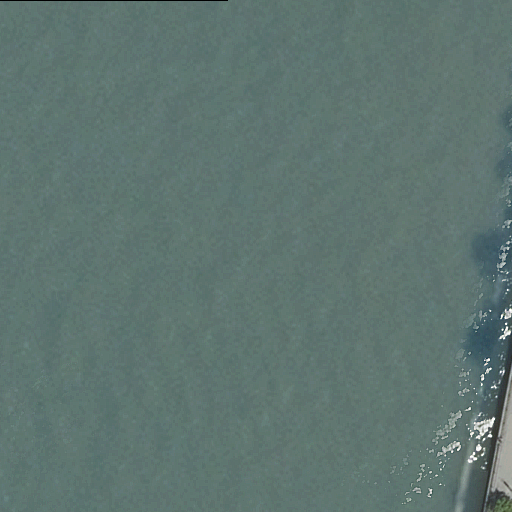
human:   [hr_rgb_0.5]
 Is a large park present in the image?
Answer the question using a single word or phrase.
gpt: no

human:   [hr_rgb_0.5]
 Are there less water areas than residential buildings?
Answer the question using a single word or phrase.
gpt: no

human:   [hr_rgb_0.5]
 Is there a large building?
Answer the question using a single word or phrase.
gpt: no

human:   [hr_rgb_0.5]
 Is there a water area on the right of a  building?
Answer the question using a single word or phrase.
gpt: no

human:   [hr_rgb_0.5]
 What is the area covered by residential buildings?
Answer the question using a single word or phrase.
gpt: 0m2

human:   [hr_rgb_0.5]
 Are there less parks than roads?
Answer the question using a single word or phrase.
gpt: no

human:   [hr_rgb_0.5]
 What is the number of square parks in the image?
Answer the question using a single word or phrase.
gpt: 0

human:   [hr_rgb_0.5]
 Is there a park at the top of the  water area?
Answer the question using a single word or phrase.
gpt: no

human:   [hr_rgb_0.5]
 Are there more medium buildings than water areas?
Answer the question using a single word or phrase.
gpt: no

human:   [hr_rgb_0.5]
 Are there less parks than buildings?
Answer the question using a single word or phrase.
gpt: no

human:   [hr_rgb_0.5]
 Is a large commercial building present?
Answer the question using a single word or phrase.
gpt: no

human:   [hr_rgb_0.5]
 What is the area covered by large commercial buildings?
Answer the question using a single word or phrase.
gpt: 0m2

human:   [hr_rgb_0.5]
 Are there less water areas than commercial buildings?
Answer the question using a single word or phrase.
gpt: no

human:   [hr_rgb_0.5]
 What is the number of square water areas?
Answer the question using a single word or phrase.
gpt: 0

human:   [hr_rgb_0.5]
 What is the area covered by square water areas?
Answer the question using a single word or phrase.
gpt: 0m2

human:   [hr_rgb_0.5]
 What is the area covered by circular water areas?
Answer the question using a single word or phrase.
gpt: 0m2

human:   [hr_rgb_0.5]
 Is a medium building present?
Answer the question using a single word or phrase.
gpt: no

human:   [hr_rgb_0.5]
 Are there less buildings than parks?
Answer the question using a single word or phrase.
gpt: yes

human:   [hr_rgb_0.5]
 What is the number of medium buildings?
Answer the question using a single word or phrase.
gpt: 0

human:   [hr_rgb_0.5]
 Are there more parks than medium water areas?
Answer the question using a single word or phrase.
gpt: yes

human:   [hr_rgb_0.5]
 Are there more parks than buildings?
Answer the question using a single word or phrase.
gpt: yes

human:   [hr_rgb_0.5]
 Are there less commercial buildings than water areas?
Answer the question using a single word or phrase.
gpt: yes

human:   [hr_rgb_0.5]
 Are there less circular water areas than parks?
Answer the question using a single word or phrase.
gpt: yes

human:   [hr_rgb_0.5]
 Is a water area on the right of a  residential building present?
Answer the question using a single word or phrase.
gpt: no

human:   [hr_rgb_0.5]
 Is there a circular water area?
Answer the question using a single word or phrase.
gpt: no

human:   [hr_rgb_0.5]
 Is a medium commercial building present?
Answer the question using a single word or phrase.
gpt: no

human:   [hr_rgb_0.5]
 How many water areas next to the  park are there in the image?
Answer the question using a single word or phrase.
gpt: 1

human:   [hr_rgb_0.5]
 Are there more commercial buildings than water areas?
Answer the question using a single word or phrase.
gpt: no

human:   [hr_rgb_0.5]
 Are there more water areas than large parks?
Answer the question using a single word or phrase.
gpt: yes

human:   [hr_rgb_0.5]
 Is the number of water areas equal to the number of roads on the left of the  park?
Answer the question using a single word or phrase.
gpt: no

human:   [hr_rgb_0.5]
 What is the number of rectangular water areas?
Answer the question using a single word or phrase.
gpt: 1

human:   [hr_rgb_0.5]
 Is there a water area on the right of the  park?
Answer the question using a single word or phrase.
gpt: no

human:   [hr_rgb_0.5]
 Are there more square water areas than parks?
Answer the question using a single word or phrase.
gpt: no

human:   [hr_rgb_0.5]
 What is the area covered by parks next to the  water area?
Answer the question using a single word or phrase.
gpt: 49m2

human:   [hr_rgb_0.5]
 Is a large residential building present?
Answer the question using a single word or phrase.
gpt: no

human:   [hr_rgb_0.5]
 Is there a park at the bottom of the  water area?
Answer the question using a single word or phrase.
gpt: yes